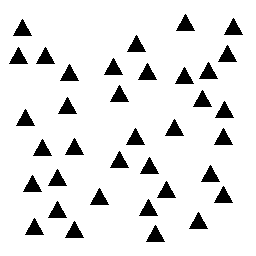
Squares: 0
Triangles: 36
Stars: 0
Total shapes: 36